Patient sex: M
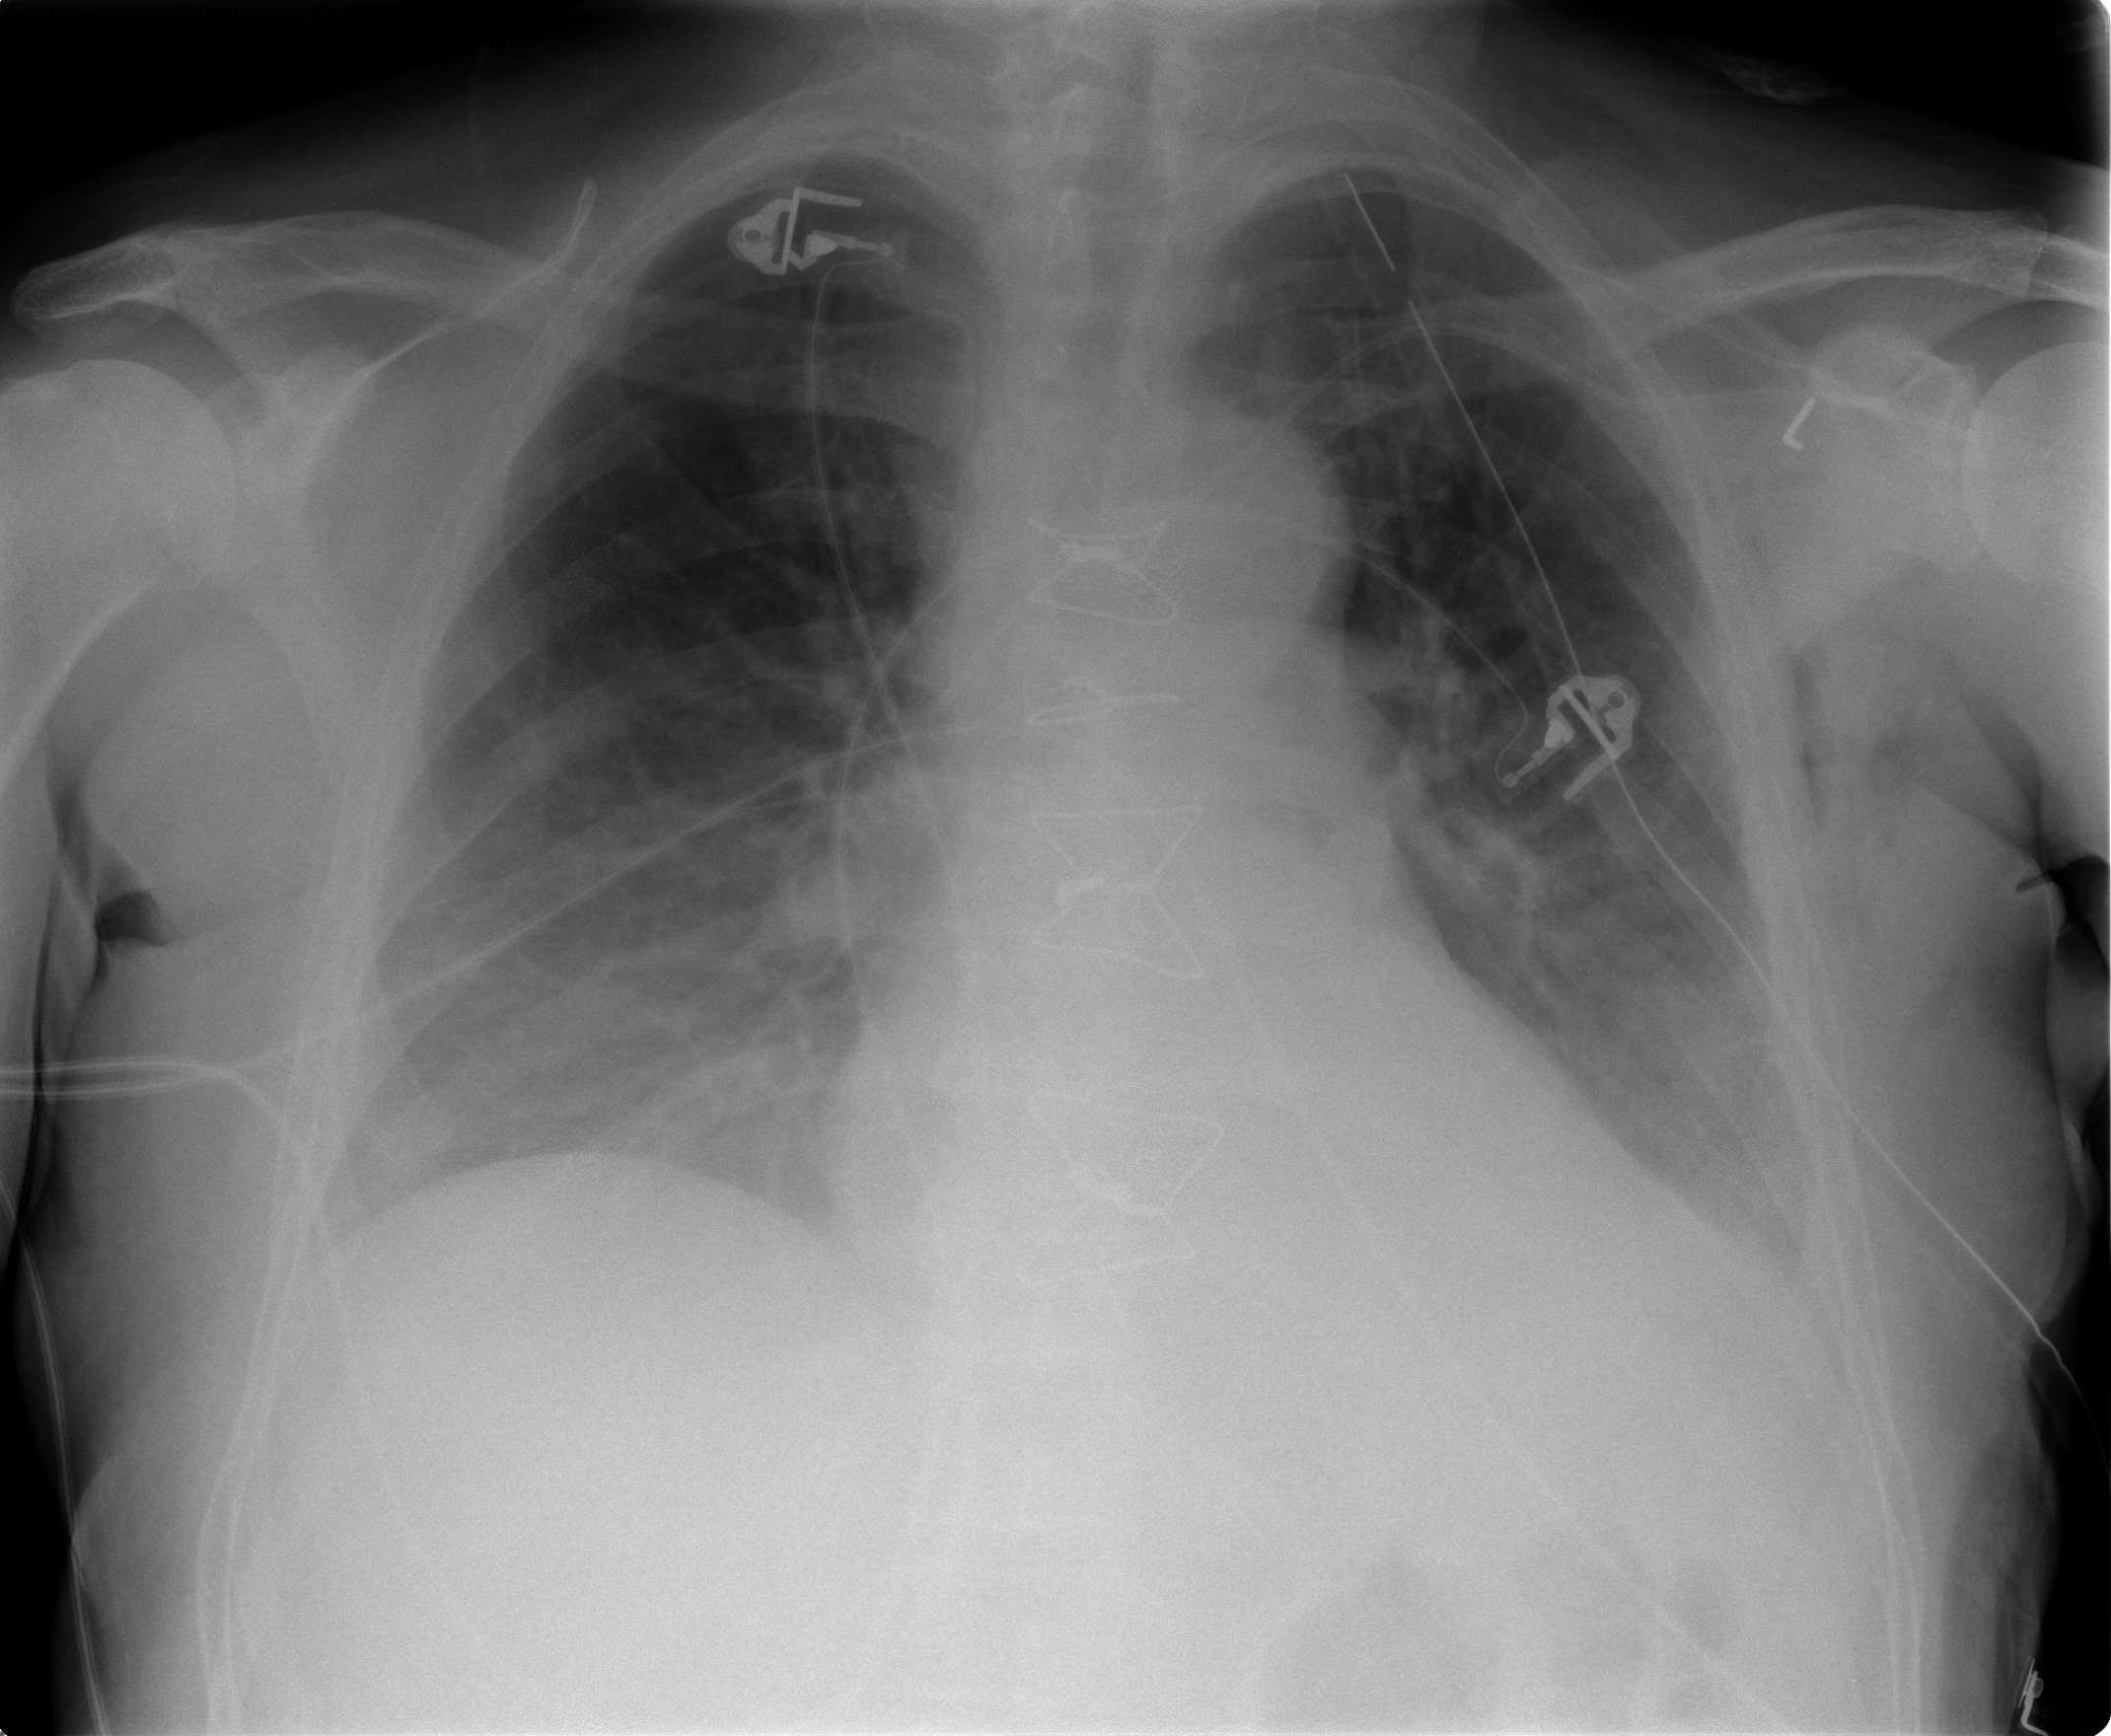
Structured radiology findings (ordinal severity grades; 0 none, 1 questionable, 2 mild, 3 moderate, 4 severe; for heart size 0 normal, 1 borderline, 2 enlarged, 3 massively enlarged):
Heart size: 0
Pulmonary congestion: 1
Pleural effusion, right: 2
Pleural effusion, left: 2
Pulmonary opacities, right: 2
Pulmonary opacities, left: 2
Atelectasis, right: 2
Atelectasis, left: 2